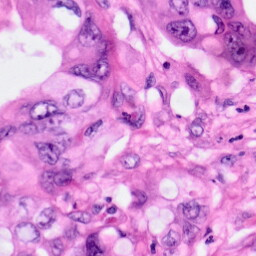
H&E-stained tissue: Pancreatic